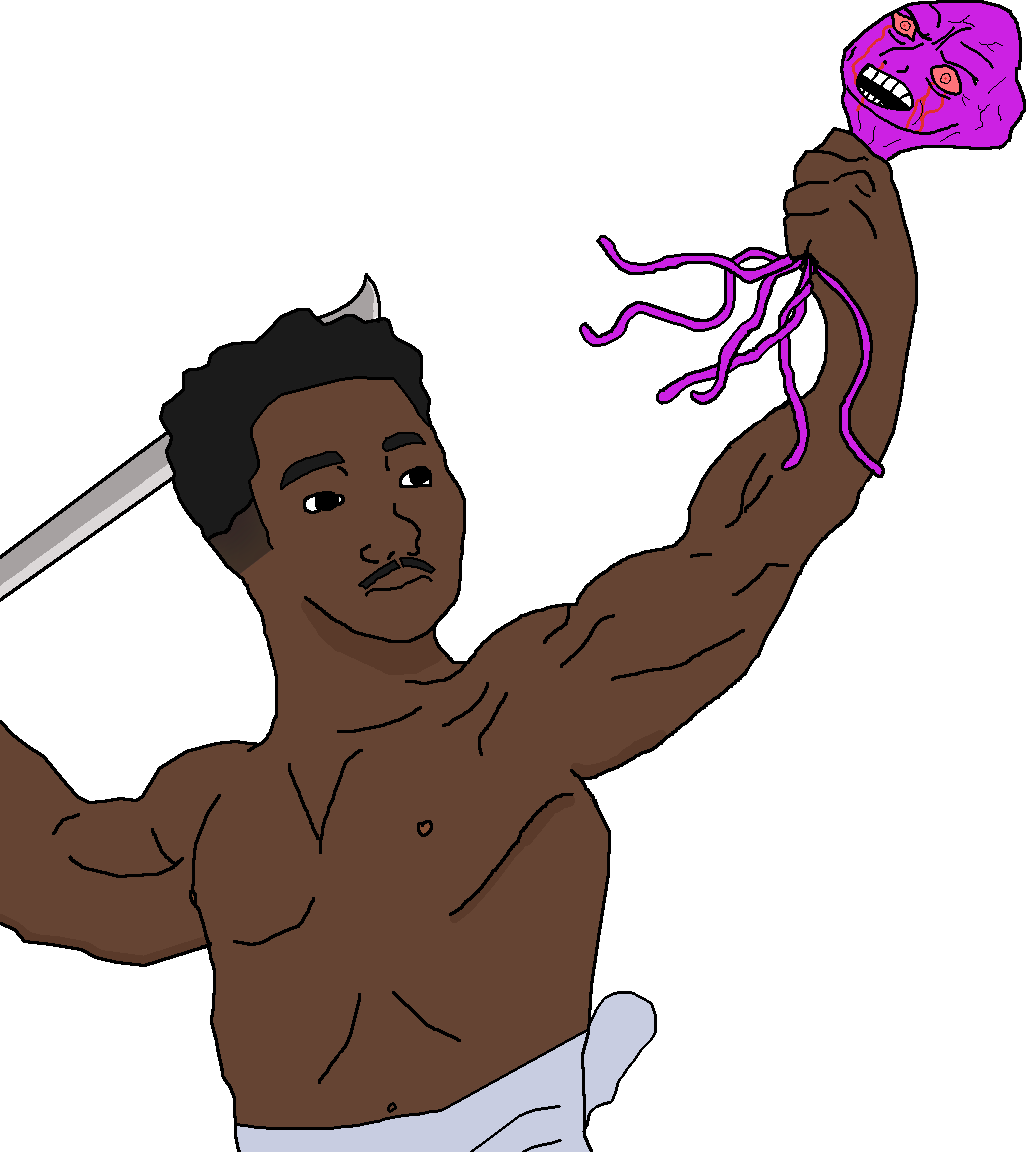
Label: 5_Blackjak